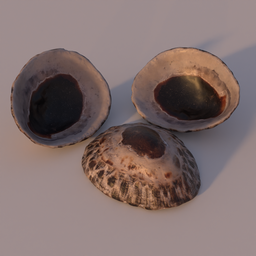
Label: animals